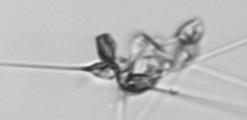
Label: Asterionellopsis_glacialis